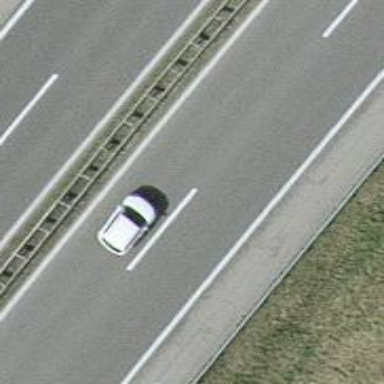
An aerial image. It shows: Asphalt motorway.